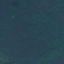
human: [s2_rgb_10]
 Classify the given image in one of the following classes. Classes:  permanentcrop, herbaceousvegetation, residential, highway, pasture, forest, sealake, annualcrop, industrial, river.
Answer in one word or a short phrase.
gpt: Forest